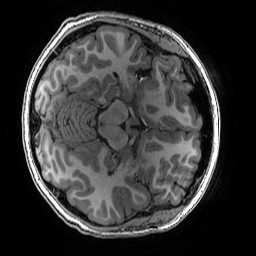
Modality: T1w
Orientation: axial
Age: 14
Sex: male
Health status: ill
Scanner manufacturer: ge
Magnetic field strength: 3 T
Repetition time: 0.007664 s
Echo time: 0.00342 s